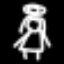
Label: angel